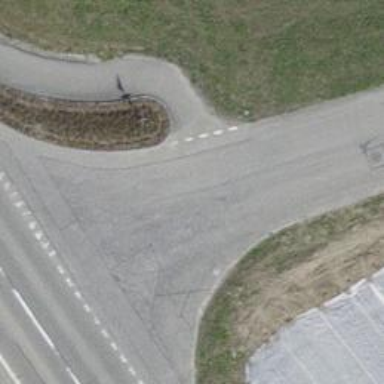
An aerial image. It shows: Residential road with asphalt surface and no sidewalks.